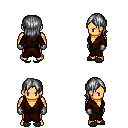
a pixel art fantasy rpg character, male body template, human, tanned skin, brown robe, white pants, gray long bangs hairstyle, metal gloves, gray slippers, four views (front, back, left, right), 2x2 character sprite sheet, small pixel art, hard edges, no anti-aliasing